Question: I have 6 images I want to display as 2 rows with 3 images in each. I'm using nested LinearLayouts to achieve this, and it works well except for one thing:
The height of the largest image dictates the size of the linear layout, meaning there is empty space a lot of the time. In other words, my problem is as follows:

I keep getting the layout shown on the left, and I want the layout shown on the right.
I am aware that you can just use GridView, but that will still prevent the exact layout shown on the right, so I'm at a loss really. Many thanks.
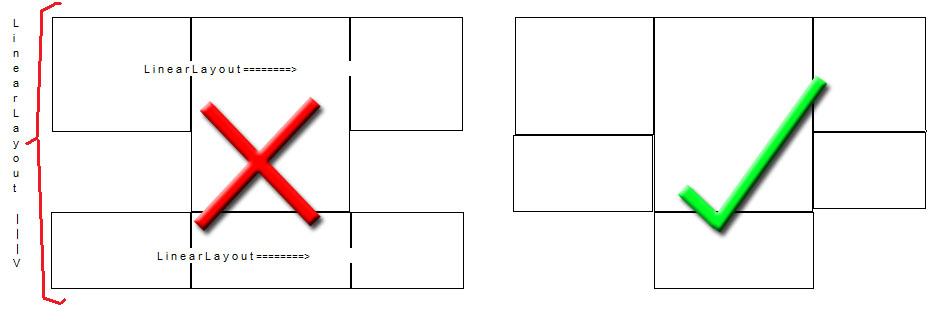
Answer: Instead of 2 rows of three columns, you need 3 columns of 2 rows. LinearLayouts would be fine, just to be sure set the Gravity of the individual cells to 'Gravity.TOP'.